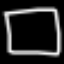
Label: square